Question: this is what im looking at :
'echo "A B C D E F G H I" | java Subset 3'
i don't really understand what '|' or 'echo' signify here. After reading some stack overflow threads, i got the idea that since command line arguments don't go to System.in , echo helps to put it there ? ( i really have a very vague idea on this ) , and the '|' command supplies "each argument" "one by one" to the program ?
this was appealing , but when i tried testing them out in eclipse debugger , this is what i got :

i was expecting something special , but all the parts are just going to args[] as any normal arguments would. This is a bit confusing.
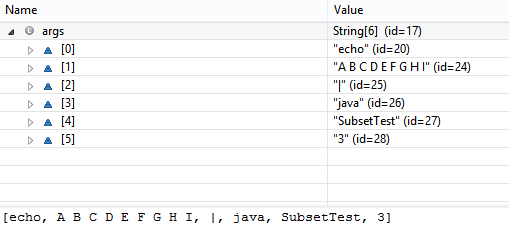
Answer: If you pass the string
'''
echo "A B C D E F G H I" | java Subset 3
'''
as the command line arguments in Eclipse, you get the behavior you see. If, however, you enter this on the command line, the handles the command first. The shell interprets this as
1. Echo the string '"A B C D E F G H I"' to stdout
2. Launch a separate process to run the Java JVM, with arguments Subset 3
3. Pipe the stdout from the echo to the Java process' stdin
Then the JVM gets the arguments ('Subset 3') and interprets the first string 'Subset' as the classname to run and '3' as the arguments to the Java program.